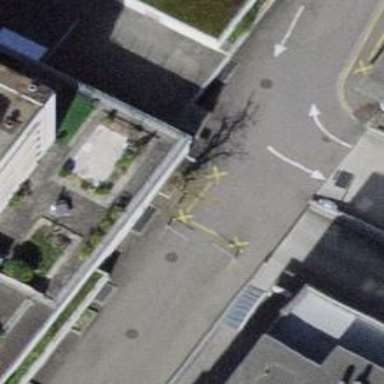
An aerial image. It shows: Swing gate.